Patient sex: F
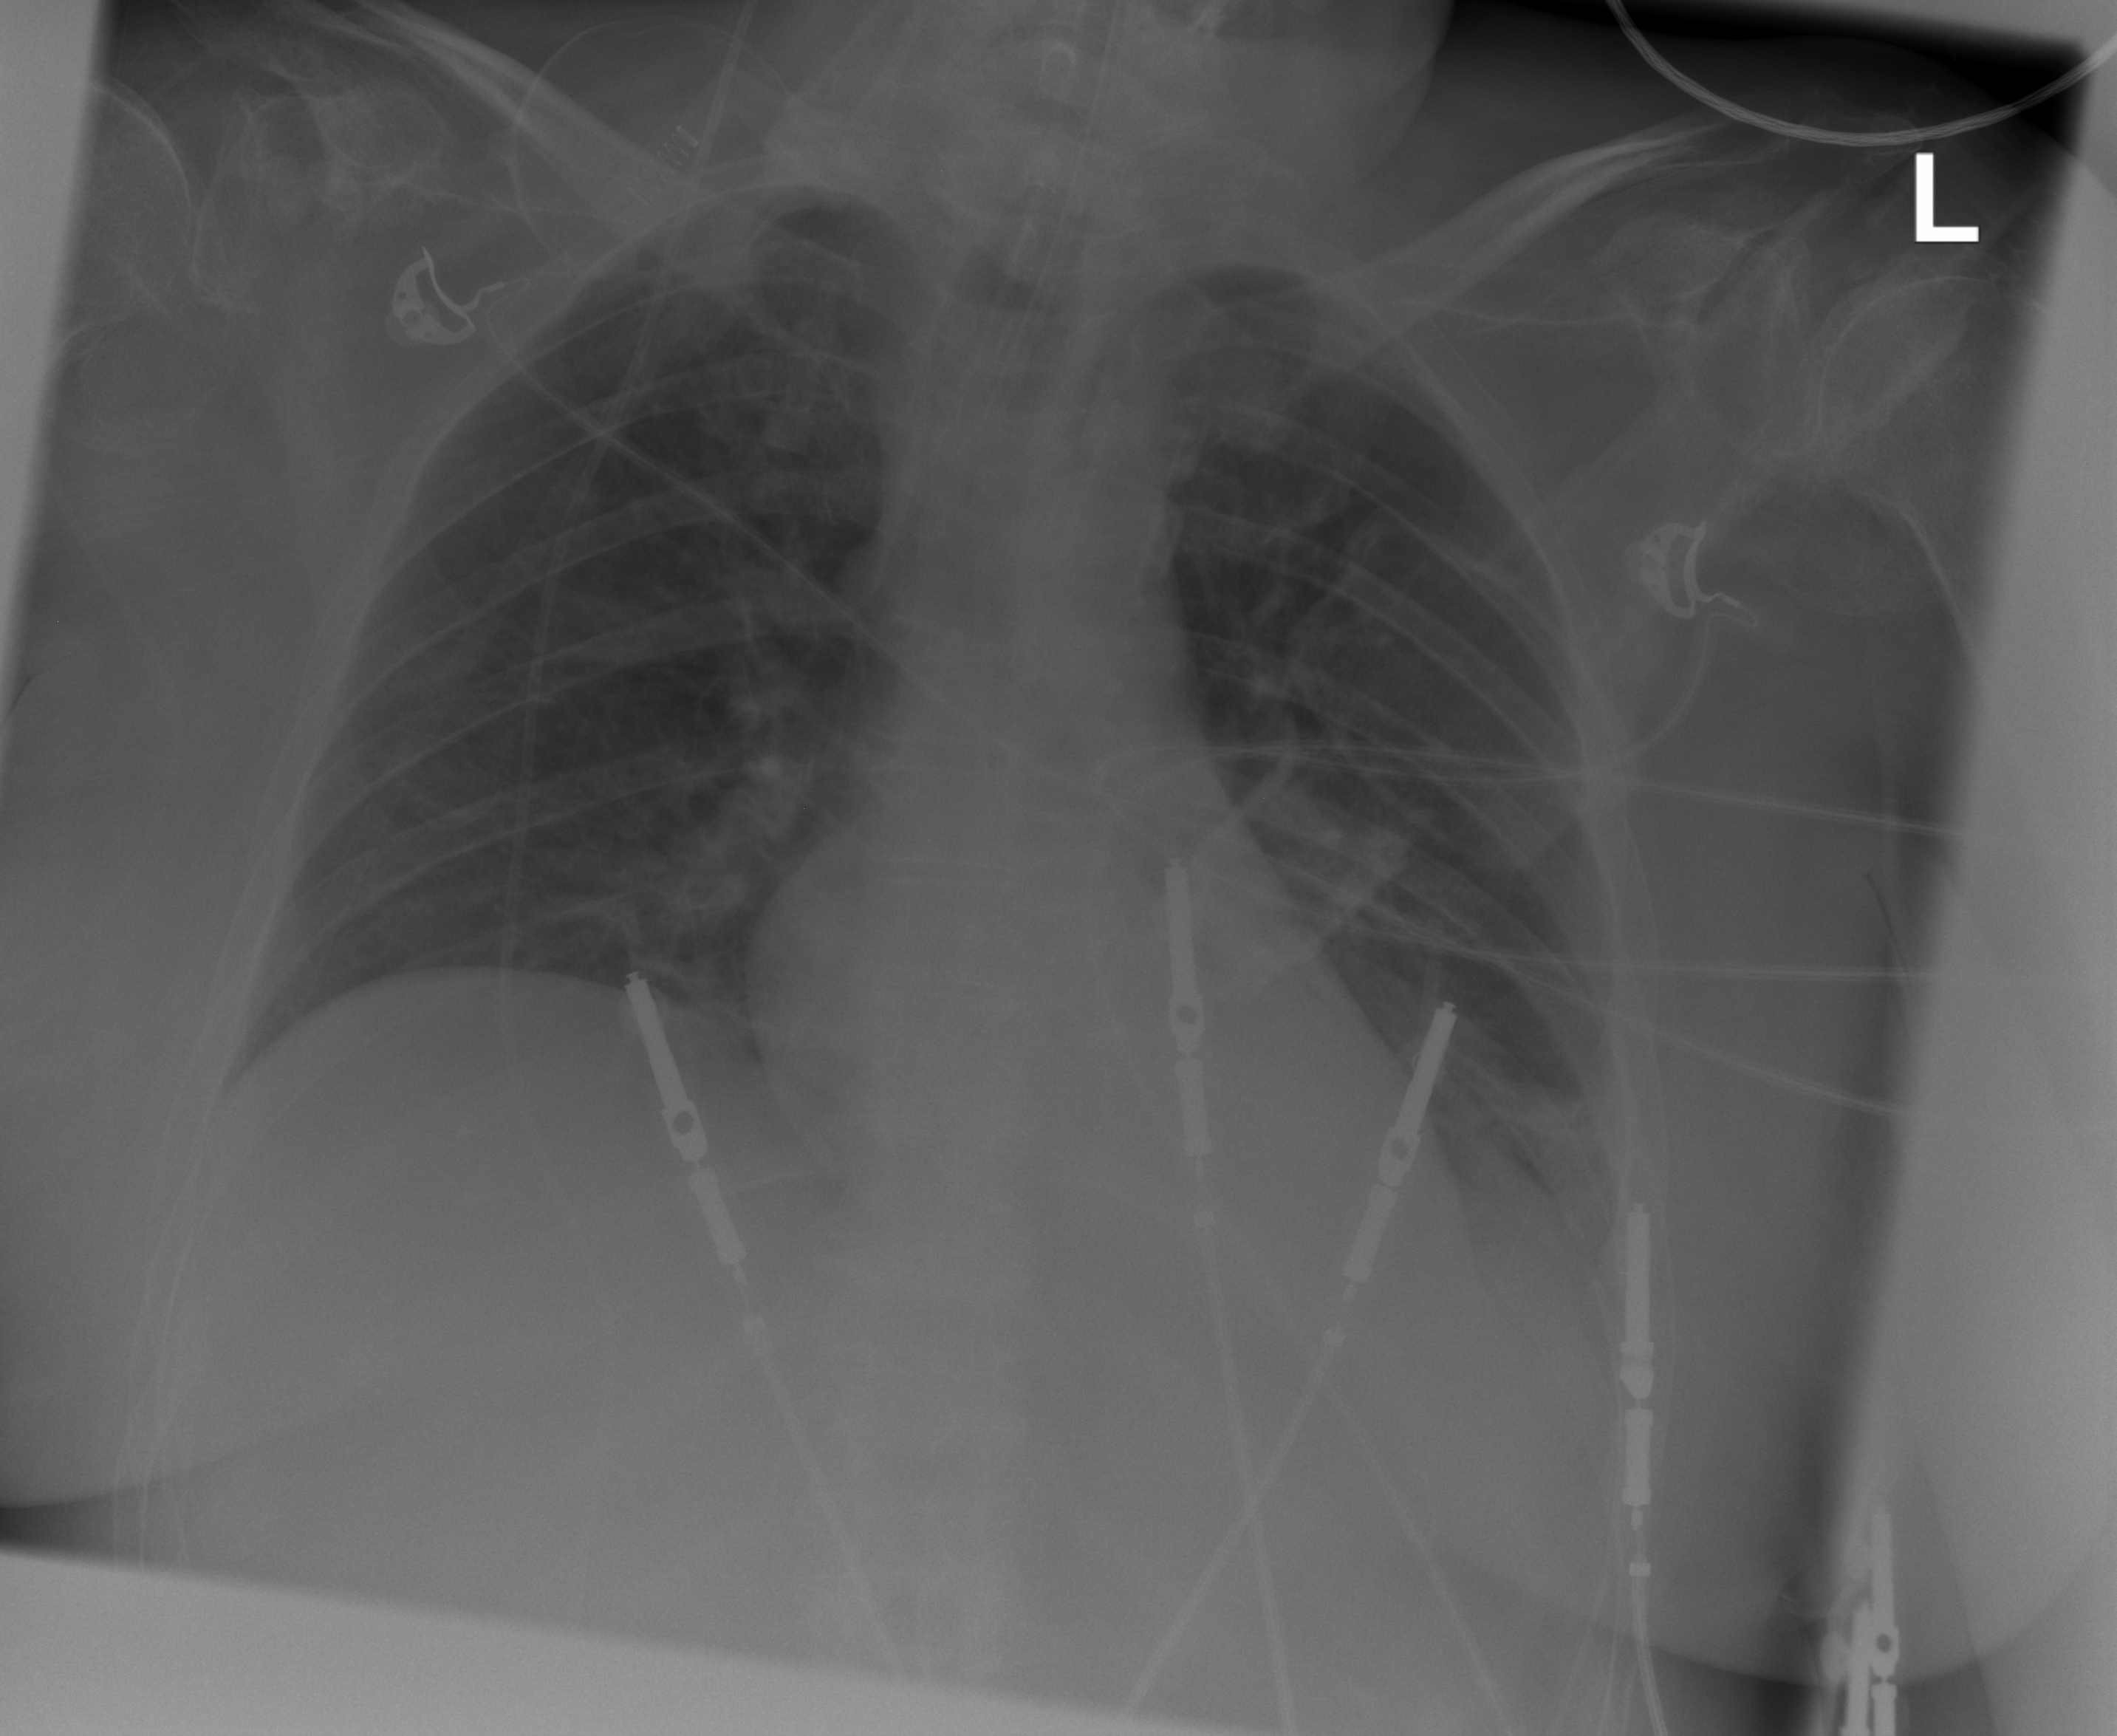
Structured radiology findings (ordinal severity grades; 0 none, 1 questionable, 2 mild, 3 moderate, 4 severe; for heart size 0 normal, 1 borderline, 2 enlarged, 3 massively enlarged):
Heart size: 0
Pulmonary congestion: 0
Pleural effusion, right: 0
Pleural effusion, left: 2
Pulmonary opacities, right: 0
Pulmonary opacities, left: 0
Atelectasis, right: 2
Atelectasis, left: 2